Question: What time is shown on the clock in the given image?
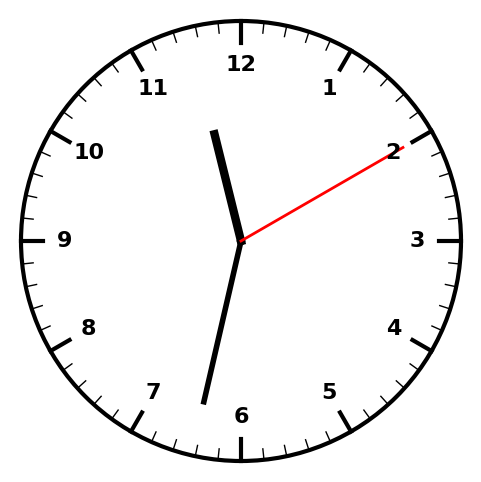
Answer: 11:32:10